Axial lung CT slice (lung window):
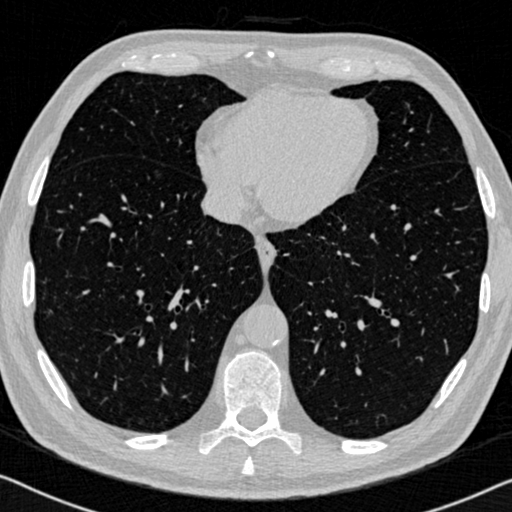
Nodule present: no